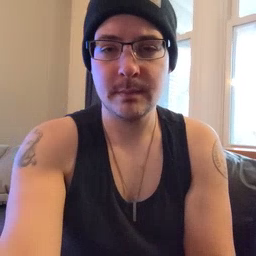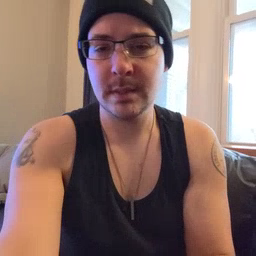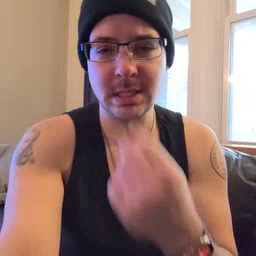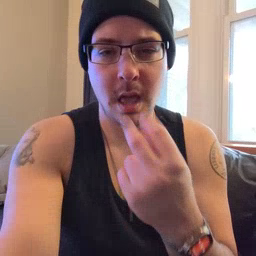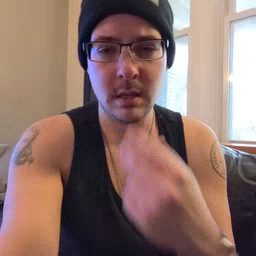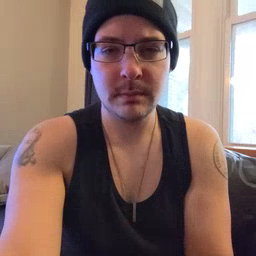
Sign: snack